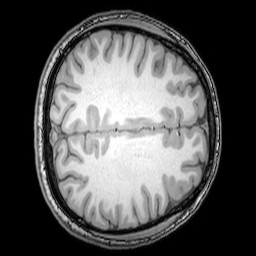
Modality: T1w
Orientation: axial
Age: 26
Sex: male
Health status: healthy
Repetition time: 0.081 s
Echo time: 0.037 s